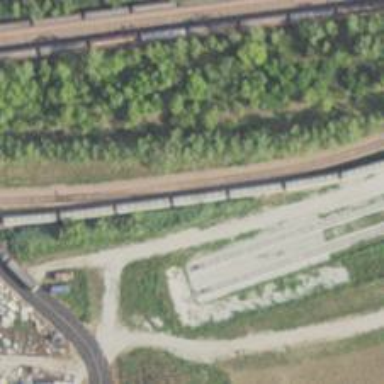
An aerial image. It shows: Railway yard used for servicing trains.